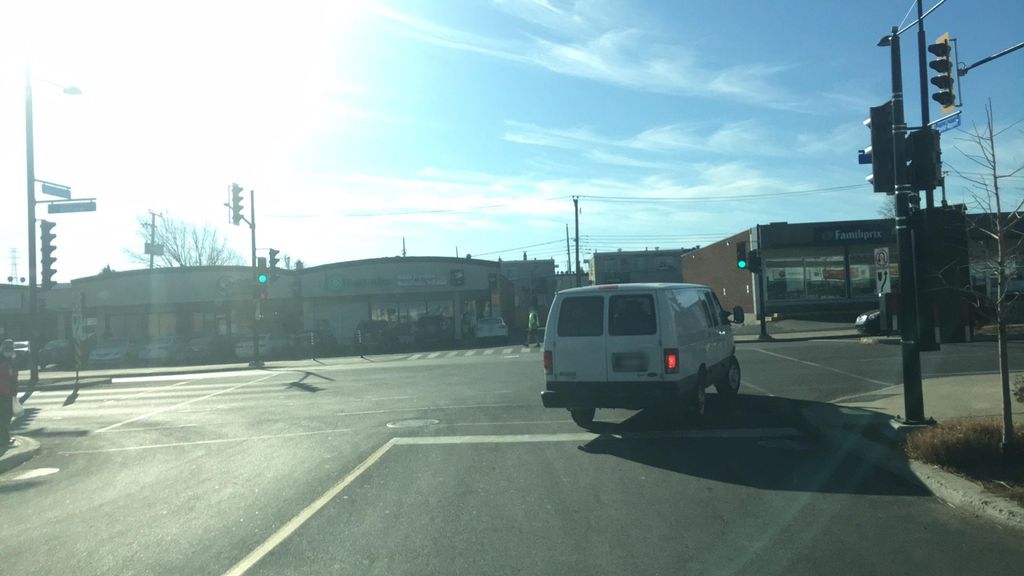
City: montreal